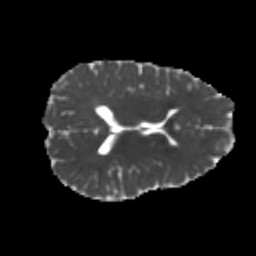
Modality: MD
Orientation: axial
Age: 21
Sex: female
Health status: healthy
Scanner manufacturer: philips
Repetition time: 7.388 s
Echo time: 0.08599 s